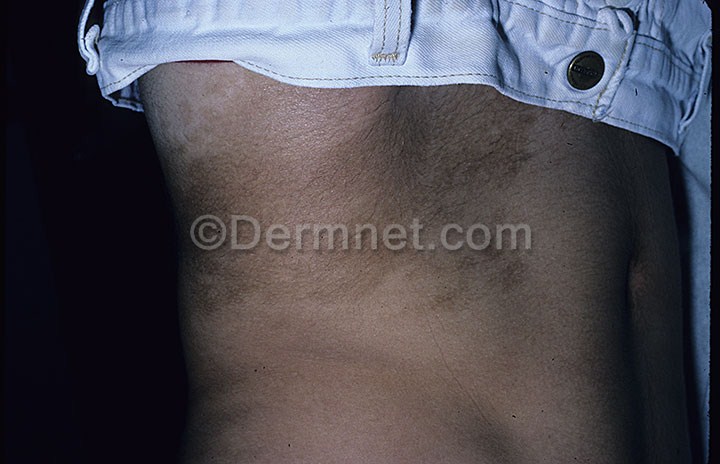
Disease: Melanoma Skin Cancer Nevi and Moles